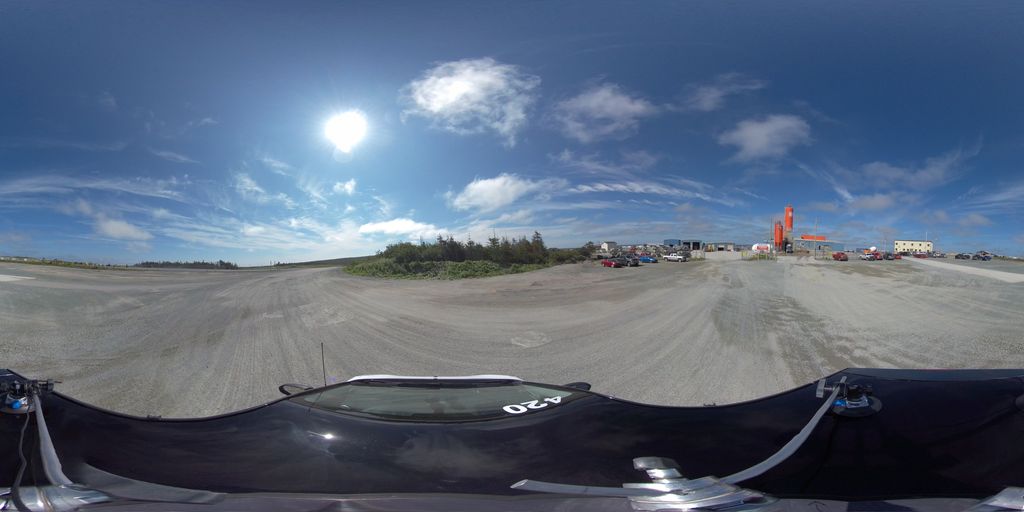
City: st_johns